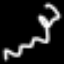
Label: squiggle